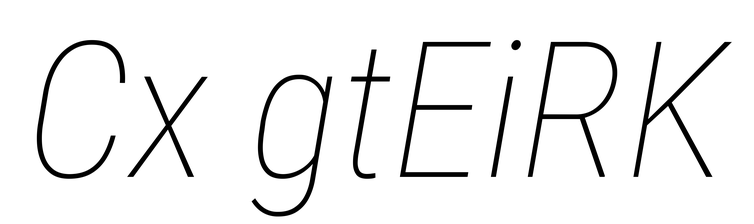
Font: Roboto-Italic_Condensed_Thin_Italic